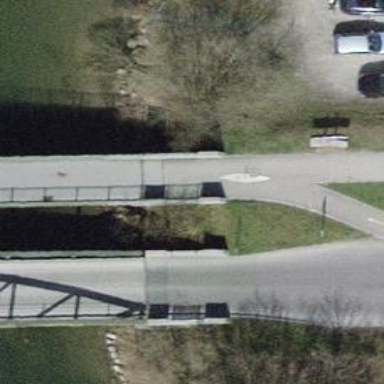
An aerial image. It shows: Bollard barrier.